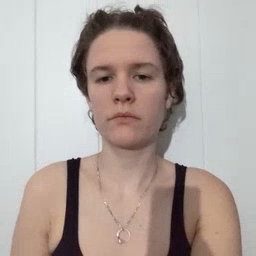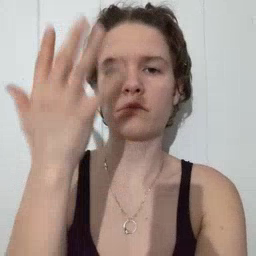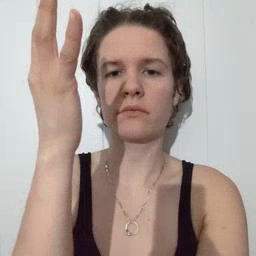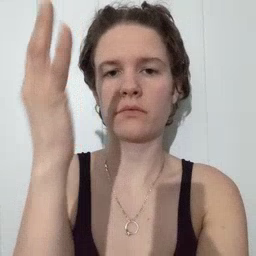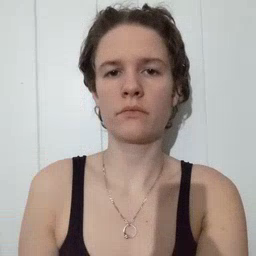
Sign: tree